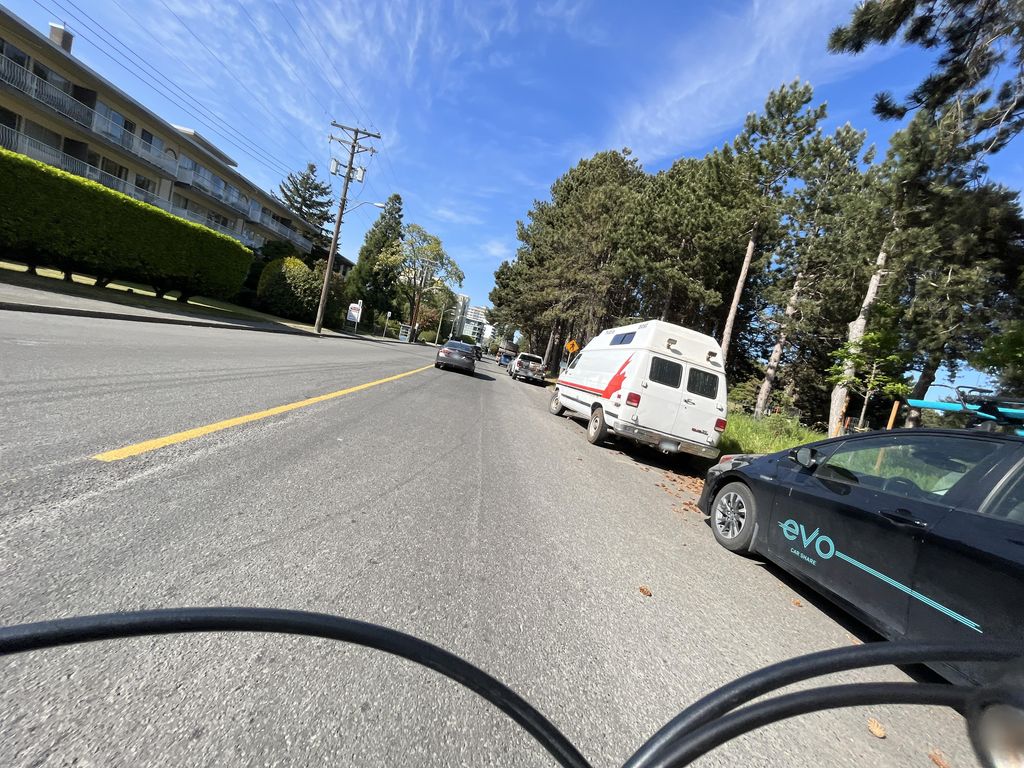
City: victoria